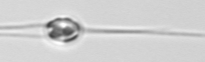
Label: Chaetoceros_danicus